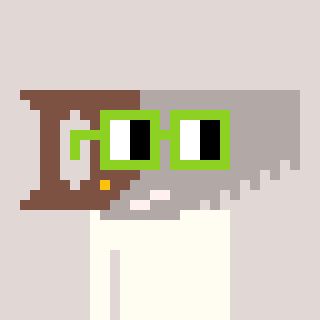
a pixel art character with square light green glasses, a saw-shaped head and a grayscale-colored body on a warm background